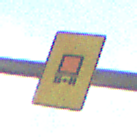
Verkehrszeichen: KennzeichnungspflichtigeFahrzeugeGefaehrlicheGueterOhnePfeilsymbol
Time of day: MorningAfternoon
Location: Outdoor (RoadRail)
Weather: PartlyCloudy
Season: NotSpecified
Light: Natural